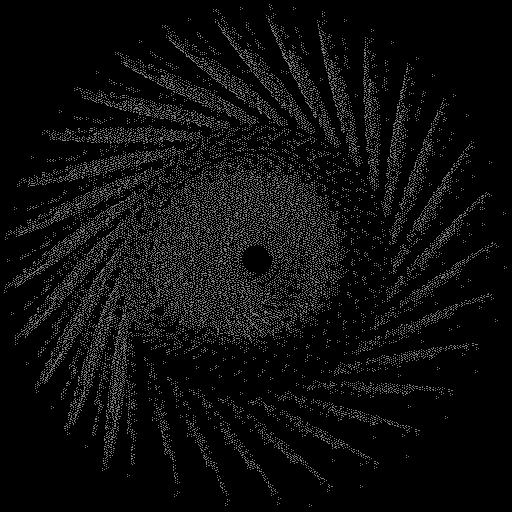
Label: fleabane